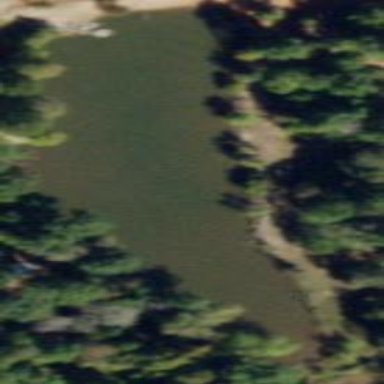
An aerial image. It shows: Pond with natural water.